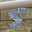
Label: 5